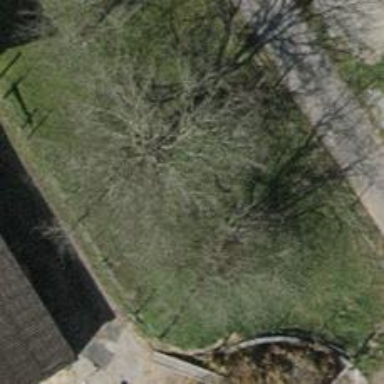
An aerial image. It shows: Urban area featuring tree as natural element.